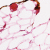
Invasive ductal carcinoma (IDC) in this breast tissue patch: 0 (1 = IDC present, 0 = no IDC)